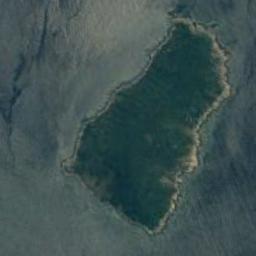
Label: island